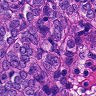
Metastatic tissue present: yes